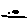
Label: moon